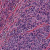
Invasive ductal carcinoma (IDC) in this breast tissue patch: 1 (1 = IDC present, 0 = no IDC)